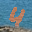
Label: 4